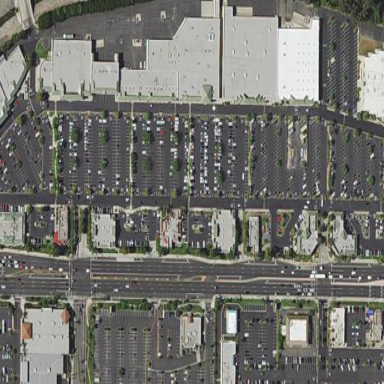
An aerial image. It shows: Retail area.